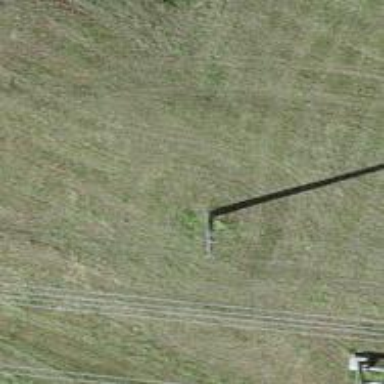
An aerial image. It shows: Minor power line.